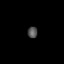
Tissue: lung
Cell type: Epithelial cells
Senescence score: 0.5832
Nuclear area (px): 110
Mean DAPI intensity: 81.582